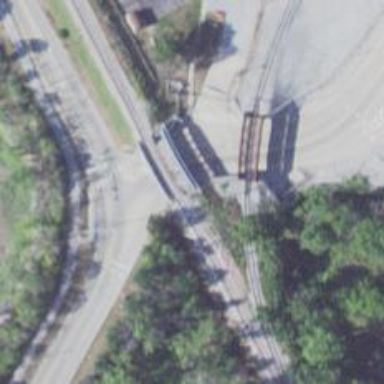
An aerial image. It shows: Abandoned railroad bridge.